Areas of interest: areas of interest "Driving School"
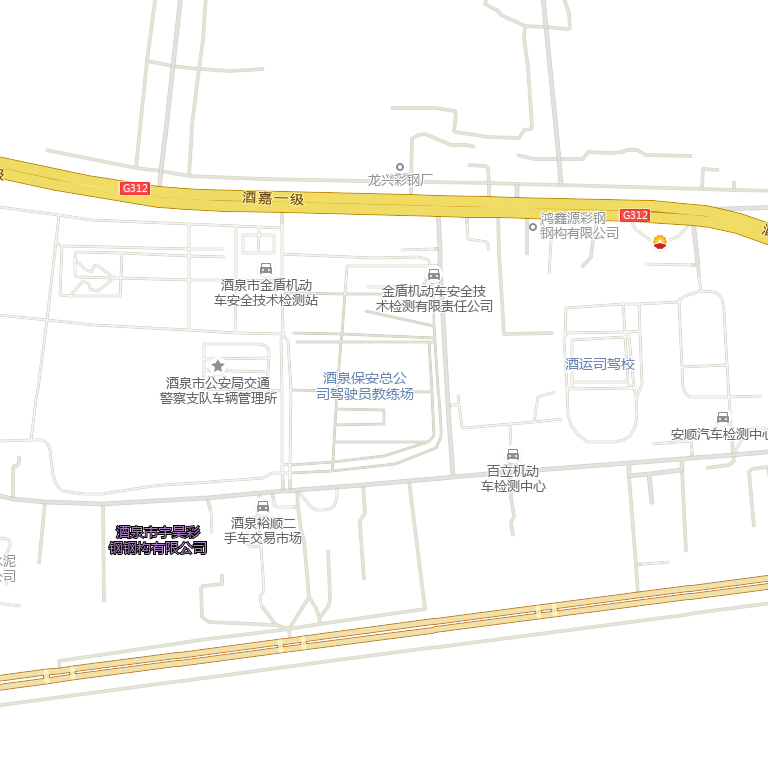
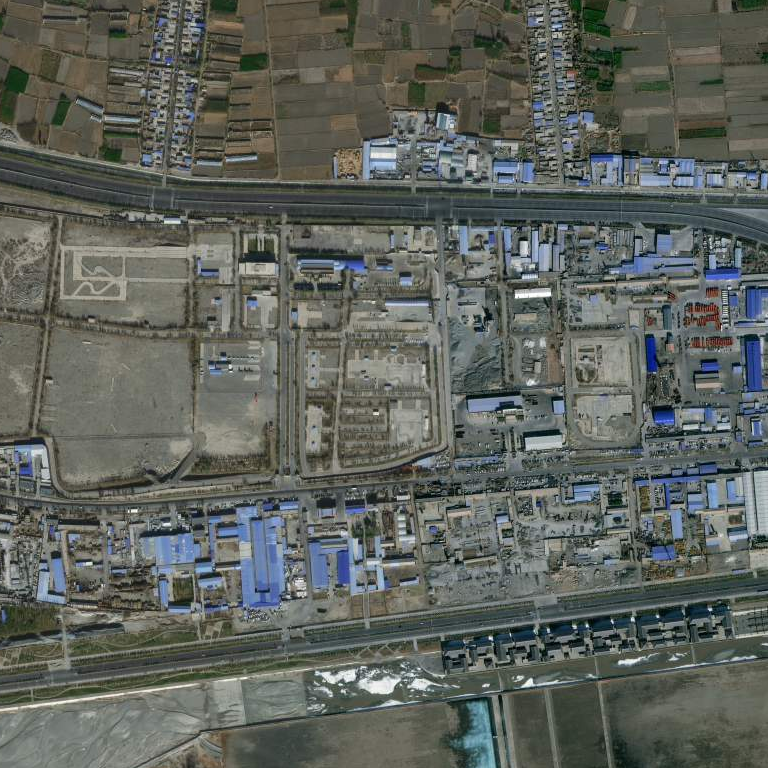